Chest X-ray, AP view. Patient: 29 years old, sex M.
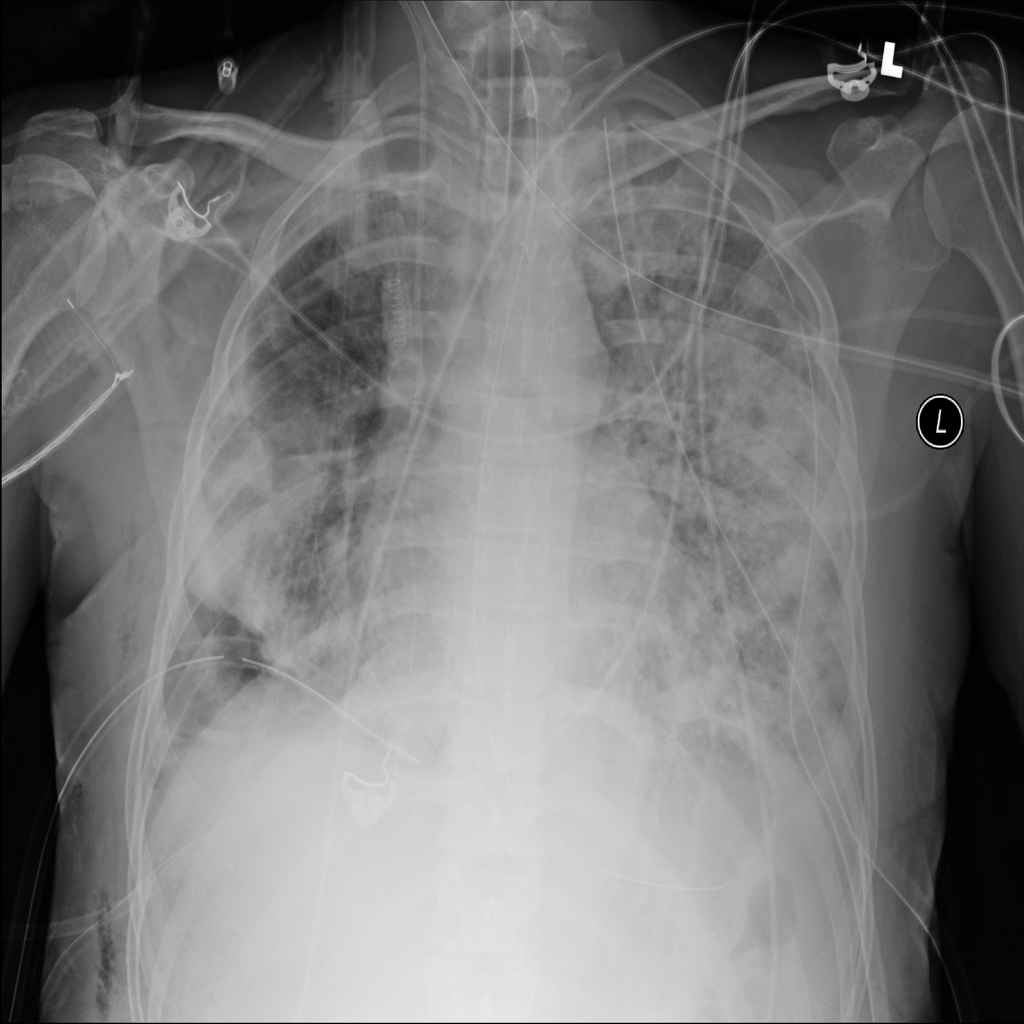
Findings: Infiltration